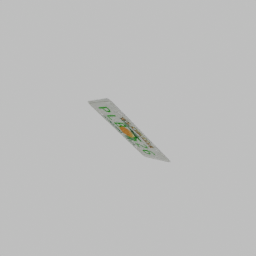
Label: mechanical